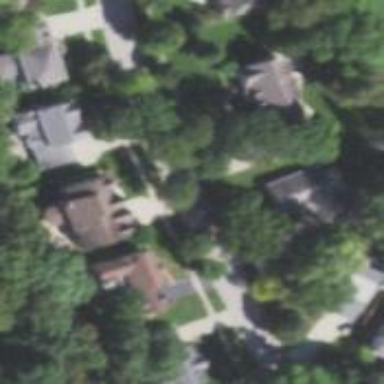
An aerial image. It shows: Residential road with separate asphalt sidewalk.